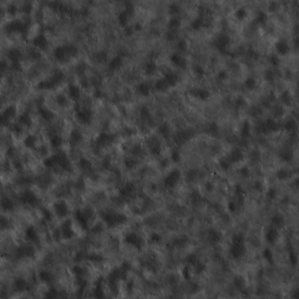
Label: non_frost